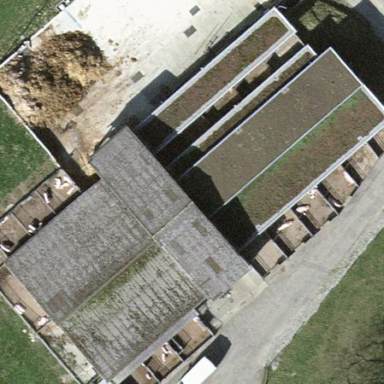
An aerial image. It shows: Sty building.